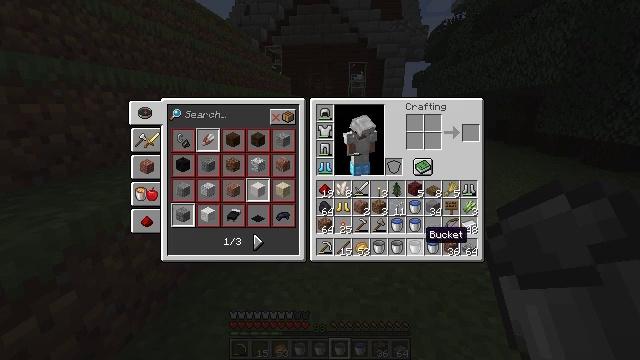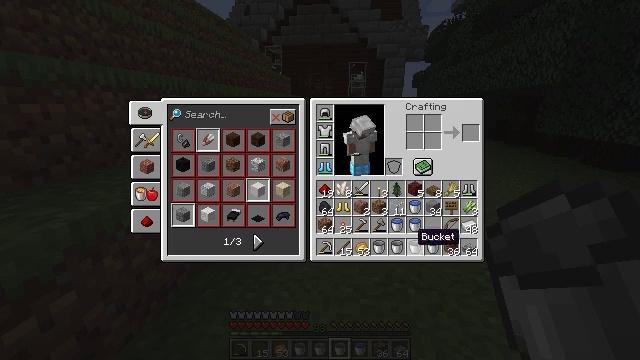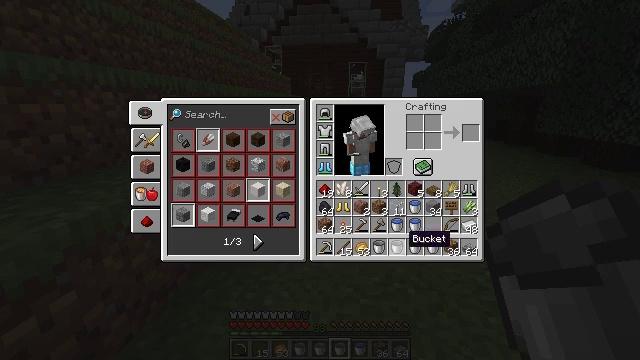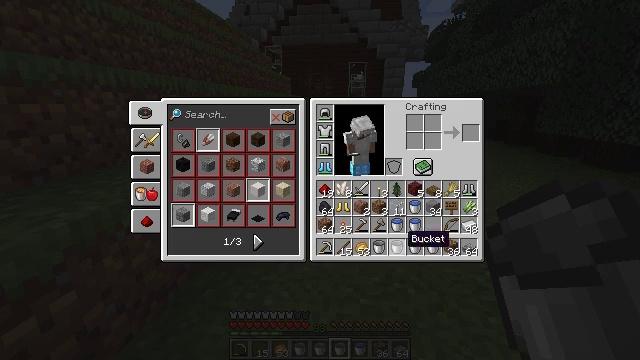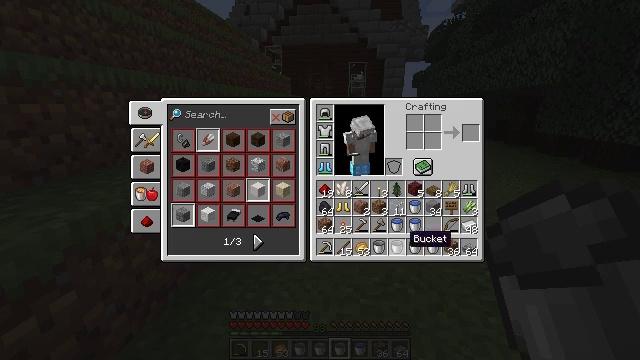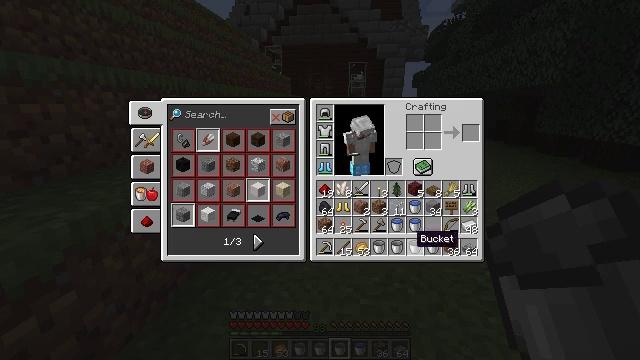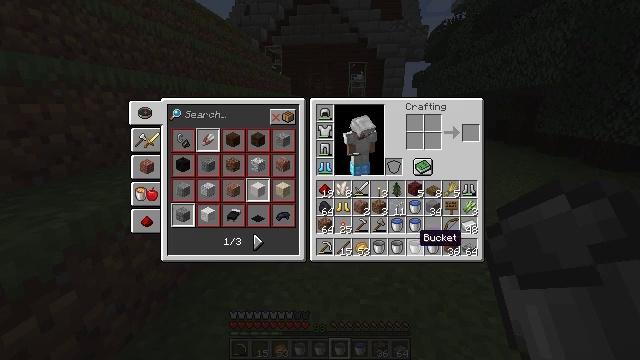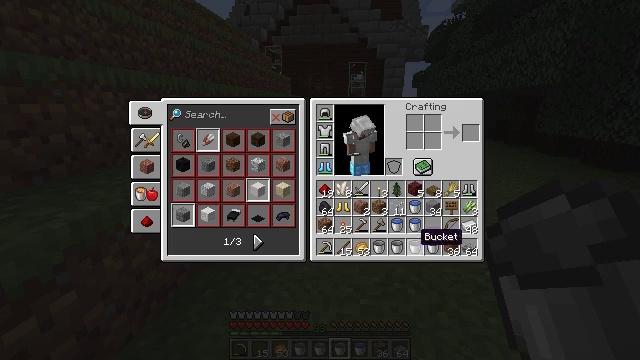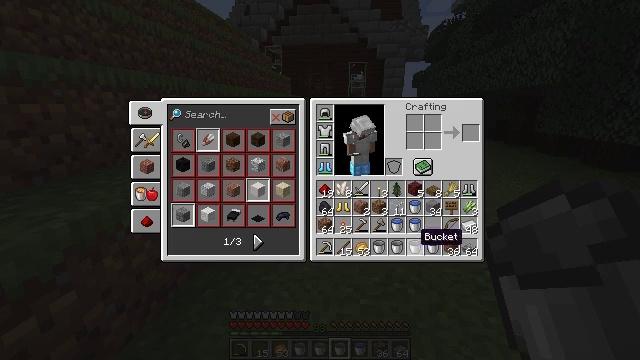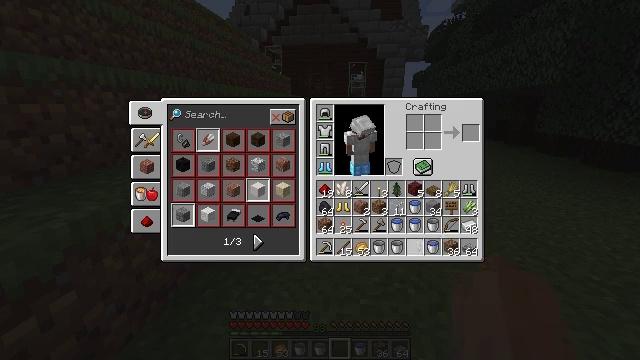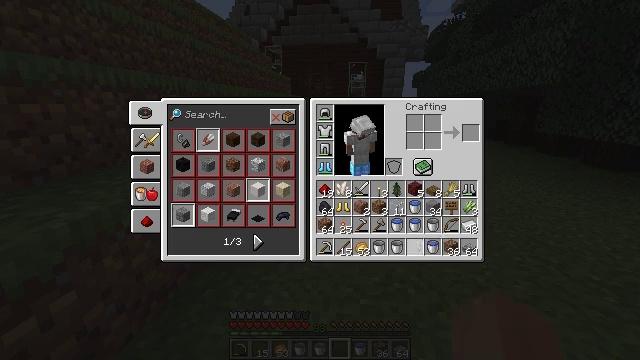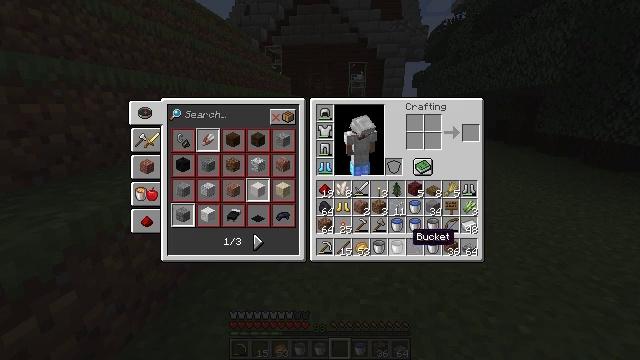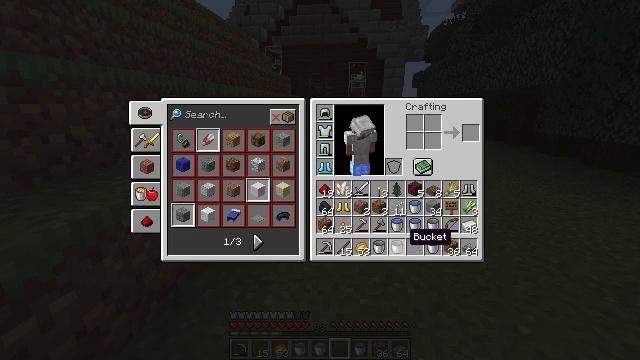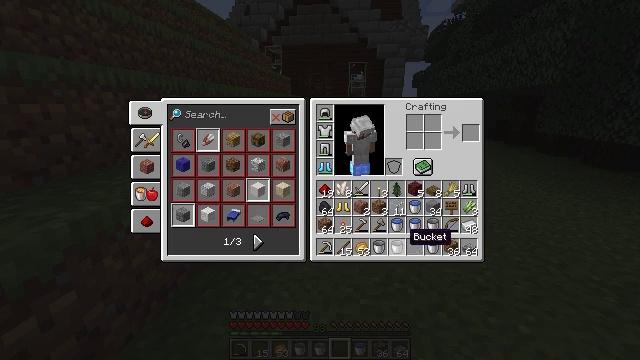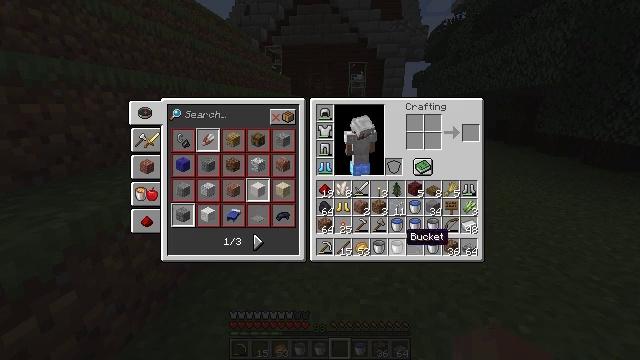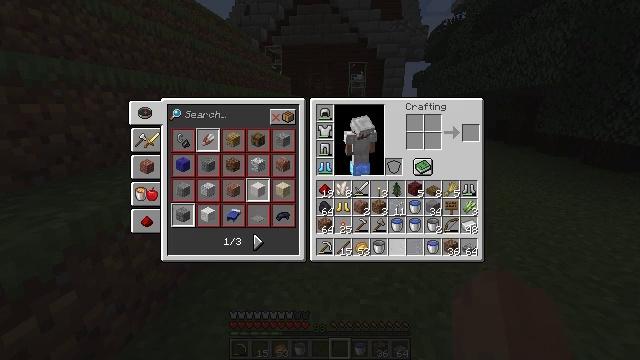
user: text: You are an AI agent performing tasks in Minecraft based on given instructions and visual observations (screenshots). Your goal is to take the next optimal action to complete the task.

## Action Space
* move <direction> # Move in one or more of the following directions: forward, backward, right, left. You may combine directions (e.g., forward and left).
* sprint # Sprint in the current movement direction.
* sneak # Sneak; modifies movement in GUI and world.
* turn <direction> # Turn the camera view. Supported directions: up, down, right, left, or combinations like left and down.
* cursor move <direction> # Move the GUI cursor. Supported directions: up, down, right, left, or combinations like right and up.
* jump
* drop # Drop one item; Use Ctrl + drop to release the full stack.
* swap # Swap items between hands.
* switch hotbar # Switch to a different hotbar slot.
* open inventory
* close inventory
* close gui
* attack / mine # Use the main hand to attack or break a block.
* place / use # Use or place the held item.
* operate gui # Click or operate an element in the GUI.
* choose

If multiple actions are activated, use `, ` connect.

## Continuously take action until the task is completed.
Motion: motion action
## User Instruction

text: Break the spruce leaves to clear the area.
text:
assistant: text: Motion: sneak, cursor move left
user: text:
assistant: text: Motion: sneak, cursor move left
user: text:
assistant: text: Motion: sneak
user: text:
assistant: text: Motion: sneak
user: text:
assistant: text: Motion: sneak, cursor move right
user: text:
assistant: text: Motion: sneak
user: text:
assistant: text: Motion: sneak
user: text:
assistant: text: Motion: sneak
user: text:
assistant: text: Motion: sneak, operate gui
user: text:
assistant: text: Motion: sneak, operate gui
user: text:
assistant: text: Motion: sneak, cursor move left, operate gui
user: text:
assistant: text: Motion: sneak
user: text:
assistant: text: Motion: sneak
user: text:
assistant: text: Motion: sneak
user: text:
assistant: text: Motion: sneak, operate gui
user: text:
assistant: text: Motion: sneak, cursor move left, operate gui
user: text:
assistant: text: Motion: sneak, operate gui
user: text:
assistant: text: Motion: sneak
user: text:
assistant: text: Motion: sneak
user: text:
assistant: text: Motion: sneak
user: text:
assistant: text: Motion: sneak
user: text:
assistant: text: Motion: sneak, operate gui
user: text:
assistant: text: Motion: sneak, operate gui
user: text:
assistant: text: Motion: sneak, operate gui
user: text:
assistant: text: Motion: sneak
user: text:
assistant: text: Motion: sneak, cursor move right
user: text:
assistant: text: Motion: sneak, cursor move right
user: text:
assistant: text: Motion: sneak, cursor move right
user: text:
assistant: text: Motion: sneak, cursor move right
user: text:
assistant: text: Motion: sneak